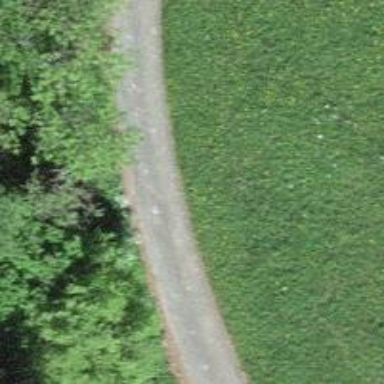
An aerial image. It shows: Well-maintained track road of grade 1.